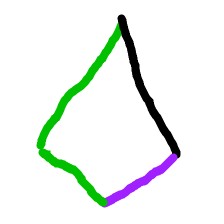
Shape: kite